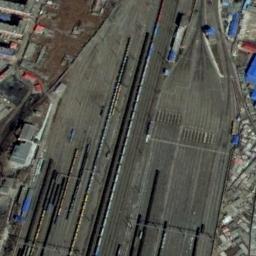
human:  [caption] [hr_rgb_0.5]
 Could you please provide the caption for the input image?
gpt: The railway is next to some houses .

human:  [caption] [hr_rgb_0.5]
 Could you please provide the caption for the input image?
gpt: Several buildings of different shapes are beside the railway .

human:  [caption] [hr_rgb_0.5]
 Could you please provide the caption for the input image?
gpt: These railways go through a industrial area and some trains are on the railways .

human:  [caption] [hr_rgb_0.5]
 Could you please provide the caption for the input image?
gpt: There are many trees in the middle of the two railways .

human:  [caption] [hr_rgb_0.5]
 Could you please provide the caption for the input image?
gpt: There are some buildings beside the railway with some black trains .